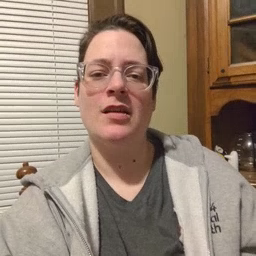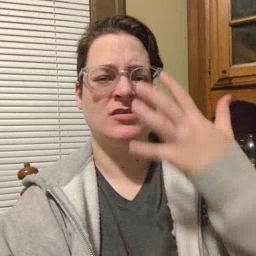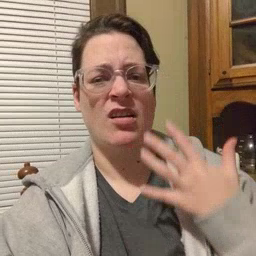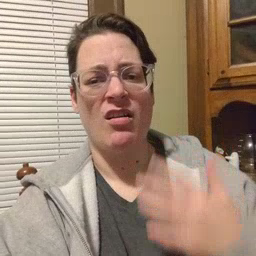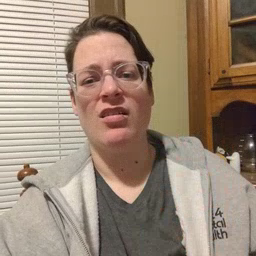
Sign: sad